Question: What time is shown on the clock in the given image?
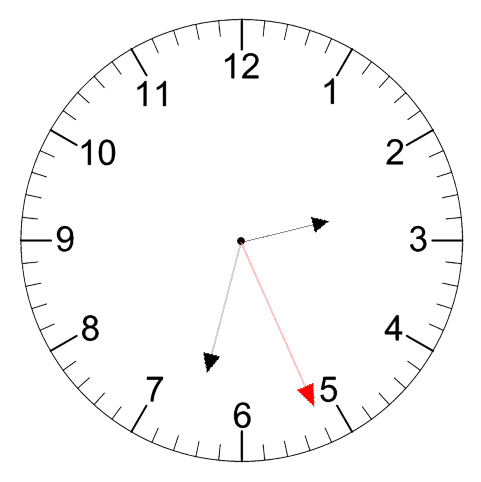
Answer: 02:32:26